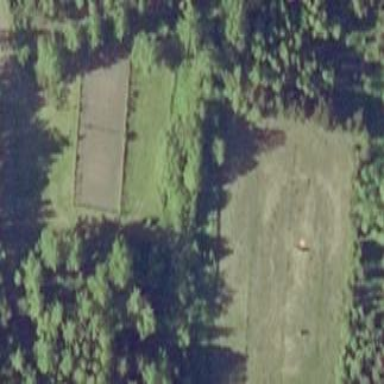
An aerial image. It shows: Shooting range on leisure land pitch.